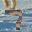
Label: 7